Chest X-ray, PA view. Patient: 46 years old, sex M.
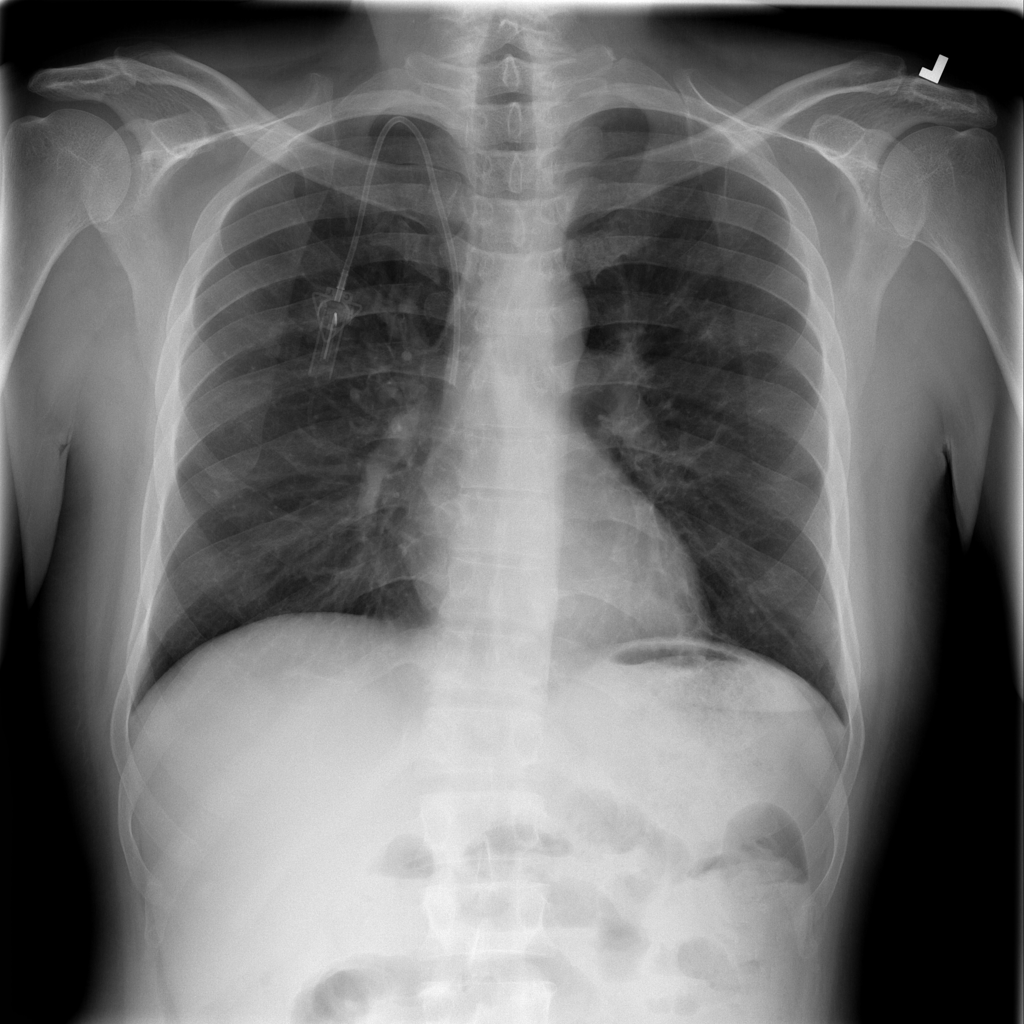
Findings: Atelectasis